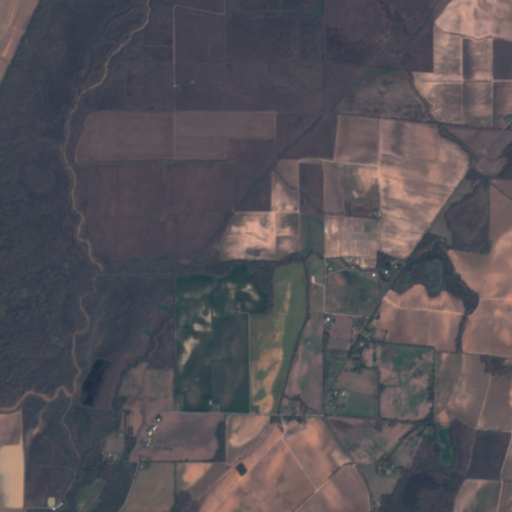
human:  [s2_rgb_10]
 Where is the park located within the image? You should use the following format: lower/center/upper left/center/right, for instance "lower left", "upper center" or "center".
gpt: The park is located in the lower right of the image.
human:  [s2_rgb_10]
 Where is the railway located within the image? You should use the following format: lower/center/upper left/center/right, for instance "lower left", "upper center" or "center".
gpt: The railway is located in the upper of the image.
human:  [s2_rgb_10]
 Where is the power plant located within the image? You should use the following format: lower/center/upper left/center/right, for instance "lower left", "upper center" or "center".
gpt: There is no power plant in the image.